Question: I'm new to Qt and I have a very simple demo app. It just include a 'QLineEdit' widget and I want to invoke a function 'test()' when I press in the 'QLineEdit'.

Below are the related files.
### mainwindow.cpp
'''
#include "mainwindow.h"
#include "ui_mainwindow.h"
#include <QDebug>
#include <QShortcut>
MainWindow::MainWindow(QWidget *parent)
: QMainWindow(parent)
, ui(new Ui::MainWindow)
{
ui->setupUi(this);
QShortcut *s = new QShortcut(QKeySequence("Ctrl+P"), ui->lineEdit);
connect(s, SIGNAL(activated()), ui->lineEdit, SLOT(test()));
}
MainWindow::~MainWindow()
{
delete ui;
}
void test(){
qDebug() << "test() triggered!" << endl;
}
'''
### mainwindow.h
'''
#ifndef MAINWINDOW_H
#define MAINWINDOW_H
#include <QMainWindow>
QT_BEGIN_NAMESPACE
namespace Ui { class MainWindow; }
QT_END_NAMESPACE
class MainWindow : public QMainWindow
{
Q_OBJECT
public:
MainWindow(QWidget *parent = nullptr);
~MainWindow();
void test();
private:
Ui::MainWindow *ui;
};
#endif // MAINWINDOW_H
'''
When I compile the application, I saw below messages in the debug panel and the application didn't respond to .
'''
QObject::connect: No such slot QLineEdit::test() in ..\ShortcutIssueDemo\mainwindow.cpp:13
QObject::connect: (receiver name: 'lineEdit')
'''
What's the problem with it?
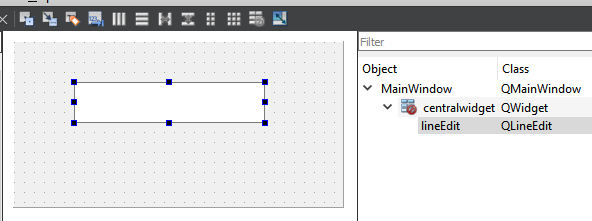
Answer: You have 2 misconceptions:
- The connection indicates the link between the object that emits the signal, the signal, the object to which the slot belongs and the slot. In your case it is obvious that the object to which the slot "slot" belongs is this.- If the old syntax (SIGNAL & SLOT) is to be used then "test" must be declared as slot.
So for the above there are 2 possible solutions:
1. Change to :
'''
connect(s, SIGNAL(activated()), this, SLOT(test()));
'''
'''
public slots:
void test();
'''
1. Or use new syntax:
'''
connect(s, &QShortcut::activated, this, &MainWindow::test);
'''
Between both solutions, the second one is better since it will indicate errors in compile-time instead of silent errors in run-time.
By default, the context of the shortcut is Qt::WindowShortcut, that is, it will fire when the key combination is pressed and the window has focus, if only when QLineEdit has focus then you have to change the context to Qt::WidgetShortcut:
'''
s->setContext(Qt::WidgetShortcut);
'''